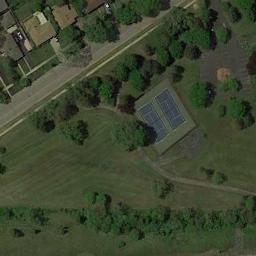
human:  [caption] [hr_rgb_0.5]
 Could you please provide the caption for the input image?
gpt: The tennis courts are surrounded by grass .

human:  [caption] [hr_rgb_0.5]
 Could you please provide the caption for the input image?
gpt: There are two tennis courts on the left .

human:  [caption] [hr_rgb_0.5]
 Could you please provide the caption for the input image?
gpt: The tennis court on the lawn is surrounded by trees, A distance from the residential area .

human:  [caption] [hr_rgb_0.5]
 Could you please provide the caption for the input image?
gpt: The tennis court is on the grass next to some trees .

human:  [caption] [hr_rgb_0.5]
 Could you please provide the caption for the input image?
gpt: The tennis courts are on a green meadow .